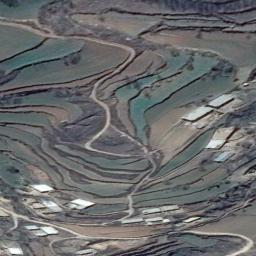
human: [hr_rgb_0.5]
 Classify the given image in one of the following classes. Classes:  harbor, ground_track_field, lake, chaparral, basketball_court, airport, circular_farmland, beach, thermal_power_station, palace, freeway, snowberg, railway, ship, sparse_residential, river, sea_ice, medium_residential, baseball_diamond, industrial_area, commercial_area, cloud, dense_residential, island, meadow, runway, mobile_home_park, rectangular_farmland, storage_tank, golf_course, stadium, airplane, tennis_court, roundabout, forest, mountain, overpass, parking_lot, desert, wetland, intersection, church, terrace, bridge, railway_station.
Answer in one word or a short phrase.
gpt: terrace